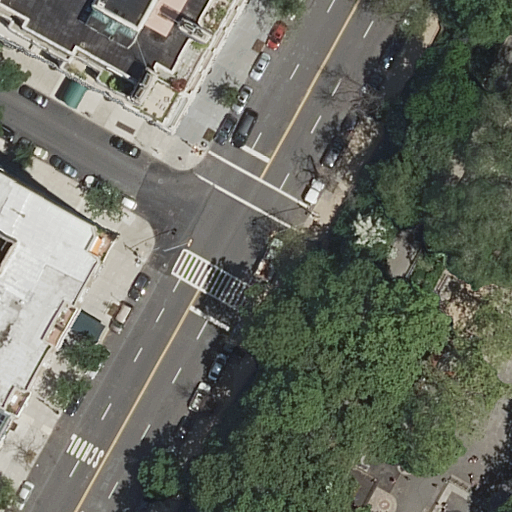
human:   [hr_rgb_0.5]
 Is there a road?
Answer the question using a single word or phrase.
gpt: yes

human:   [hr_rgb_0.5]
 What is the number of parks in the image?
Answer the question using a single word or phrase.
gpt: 1

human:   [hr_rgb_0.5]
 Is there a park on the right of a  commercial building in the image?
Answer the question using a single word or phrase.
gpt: no

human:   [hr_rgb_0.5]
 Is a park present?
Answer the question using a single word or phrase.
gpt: yes

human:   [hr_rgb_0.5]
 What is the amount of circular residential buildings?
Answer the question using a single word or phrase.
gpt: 0

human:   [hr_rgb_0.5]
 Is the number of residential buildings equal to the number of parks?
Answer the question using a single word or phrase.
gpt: no

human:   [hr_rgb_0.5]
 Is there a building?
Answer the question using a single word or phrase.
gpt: yes

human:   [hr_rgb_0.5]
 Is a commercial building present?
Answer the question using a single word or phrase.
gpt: no

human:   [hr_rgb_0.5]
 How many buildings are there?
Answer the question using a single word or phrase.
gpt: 3

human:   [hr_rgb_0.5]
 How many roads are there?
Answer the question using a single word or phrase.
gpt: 11

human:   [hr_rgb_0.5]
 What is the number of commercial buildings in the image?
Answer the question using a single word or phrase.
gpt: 0

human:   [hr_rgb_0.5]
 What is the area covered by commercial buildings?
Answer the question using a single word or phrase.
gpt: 0m2

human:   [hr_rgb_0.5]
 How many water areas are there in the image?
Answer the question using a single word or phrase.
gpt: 0

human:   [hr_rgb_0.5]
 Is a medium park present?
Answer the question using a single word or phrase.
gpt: no

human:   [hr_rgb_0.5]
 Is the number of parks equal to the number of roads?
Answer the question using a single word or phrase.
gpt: no

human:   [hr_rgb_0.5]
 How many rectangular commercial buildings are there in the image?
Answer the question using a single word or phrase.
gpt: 0

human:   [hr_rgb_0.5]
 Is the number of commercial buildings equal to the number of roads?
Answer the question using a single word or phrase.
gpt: no

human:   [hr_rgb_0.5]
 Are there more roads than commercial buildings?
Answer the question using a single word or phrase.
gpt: yes

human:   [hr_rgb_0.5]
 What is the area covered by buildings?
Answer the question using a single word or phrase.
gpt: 1398m2

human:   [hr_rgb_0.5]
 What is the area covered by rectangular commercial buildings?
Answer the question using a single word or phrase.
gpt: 0m2

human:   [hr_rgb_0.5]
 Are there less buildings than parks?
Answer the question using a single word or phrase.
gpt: no

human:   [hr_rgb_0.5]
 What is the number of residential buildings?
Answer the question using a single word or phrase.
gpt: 3

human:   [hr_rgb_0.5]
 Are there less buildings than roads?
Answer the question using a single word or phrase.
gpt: yes

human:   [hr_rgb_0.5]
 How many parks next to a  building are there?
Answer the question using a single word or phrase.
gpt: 1

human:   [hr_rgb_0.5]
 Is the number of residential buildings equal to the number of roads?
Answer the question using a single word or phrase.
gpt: no

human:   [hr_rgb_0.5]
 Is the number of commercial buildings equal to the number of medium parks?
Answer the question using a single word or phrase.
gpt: yes

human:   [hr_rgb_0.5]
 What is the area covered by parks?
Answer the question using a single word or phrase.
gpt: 0m2

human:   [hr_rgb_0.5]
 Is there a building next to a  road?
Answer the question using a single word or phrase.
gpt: yes

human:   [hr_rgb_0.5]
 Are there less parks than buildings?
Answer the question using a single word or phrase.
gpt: yes

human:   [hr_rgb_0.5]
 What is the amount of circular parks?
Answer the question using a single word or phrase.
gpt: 0

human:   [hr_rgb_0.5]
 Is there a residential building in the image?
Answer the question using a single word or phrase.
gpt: yes

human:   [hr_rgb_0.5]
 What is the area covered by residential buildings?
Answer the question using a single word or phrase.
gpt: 1398m2

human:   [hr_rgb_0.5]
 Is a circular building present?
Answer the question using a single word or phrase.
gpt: no

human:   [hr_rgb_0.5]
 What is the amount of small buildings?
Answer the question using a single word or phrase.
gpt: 1

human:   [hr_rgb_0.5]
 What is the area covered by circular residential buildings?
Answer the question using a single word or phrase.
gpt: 0m2

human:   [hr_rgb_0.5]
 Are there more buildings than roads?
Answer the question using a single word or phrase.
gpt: no

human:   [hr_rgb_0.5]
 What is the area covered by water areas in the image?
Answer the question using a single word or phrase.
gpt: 0m2

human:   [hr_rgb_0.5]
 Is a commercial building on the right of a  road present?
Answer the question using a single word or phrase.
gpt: no

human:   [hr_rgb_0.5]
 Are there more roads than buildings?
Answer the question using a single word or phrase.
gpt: yes

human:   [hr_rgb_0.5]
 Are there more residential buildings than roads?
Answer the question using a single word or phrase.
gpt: no

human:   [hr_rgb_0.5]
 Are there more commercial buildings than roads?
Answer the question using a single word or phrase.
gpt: no

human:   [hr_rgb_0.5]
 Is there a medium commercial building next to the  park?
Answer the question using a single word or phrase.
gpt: no

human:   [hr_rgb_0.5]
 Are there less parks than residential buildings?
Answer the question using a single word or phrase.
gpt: yes

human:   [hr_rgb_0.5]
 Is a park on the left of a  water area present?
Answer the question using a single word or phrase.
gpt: no

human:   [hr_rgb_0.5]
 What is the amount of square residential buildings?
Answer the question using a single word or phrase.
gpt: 0

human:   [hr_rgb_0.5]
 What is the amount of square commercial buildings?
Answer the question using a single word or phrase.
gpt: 0

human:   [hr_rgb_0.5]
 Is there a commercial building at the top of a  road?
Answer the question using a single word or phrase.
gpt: no

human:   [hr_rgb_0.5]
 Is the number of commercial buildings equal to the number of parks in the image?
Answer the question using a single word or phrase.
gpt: no

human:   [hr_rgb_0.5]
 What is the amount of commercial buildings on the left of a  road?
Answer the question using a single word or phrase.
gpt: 0

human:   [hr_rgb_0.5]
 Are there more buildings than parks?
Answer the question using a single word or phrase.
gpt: yes

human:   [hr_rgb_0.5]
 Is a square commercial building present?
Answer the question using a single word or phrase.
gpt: no

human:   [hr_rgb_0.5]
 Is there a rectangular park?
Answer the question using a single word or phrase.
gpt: yes

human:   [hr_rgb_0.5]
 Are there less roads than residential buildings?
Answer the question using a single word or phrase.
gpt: no

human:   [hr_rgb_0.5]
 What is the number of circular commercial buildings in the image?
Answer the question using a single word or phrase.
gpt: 0

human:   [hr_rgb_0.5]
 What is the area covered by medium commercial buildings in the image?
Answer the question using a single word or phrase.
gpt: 0m2

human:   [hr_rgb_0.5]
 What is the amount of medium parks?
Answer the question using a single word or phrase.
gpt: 0

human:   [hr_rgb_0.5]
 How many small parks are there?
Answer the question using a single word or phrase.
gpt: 1

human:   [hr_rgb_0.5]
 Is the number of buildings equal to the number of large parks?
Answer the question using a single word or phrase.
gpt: no

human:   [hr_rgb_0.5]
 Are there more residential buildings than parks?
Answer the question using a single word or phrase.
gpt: yes

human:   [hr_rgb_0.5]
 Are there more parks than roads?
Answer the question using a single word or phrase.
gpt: no

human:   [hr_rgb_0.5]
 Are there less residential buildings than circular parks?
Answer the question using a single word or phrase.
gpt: no

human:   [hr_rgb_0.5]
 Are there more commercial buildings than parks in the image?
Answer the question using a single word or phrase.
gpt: no

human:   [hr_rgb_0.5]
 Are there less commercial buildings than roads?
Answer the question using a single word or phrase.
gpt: yes

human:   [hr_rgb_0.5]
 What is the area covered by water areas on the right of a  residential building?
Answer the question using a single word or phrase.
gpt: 0m2